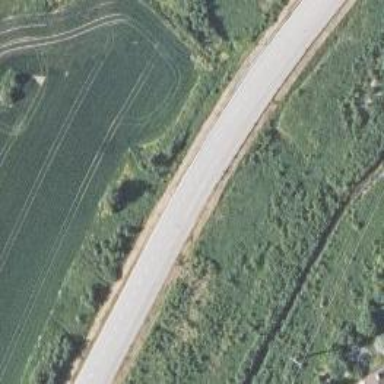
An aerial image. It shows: Asphalt cycleway.